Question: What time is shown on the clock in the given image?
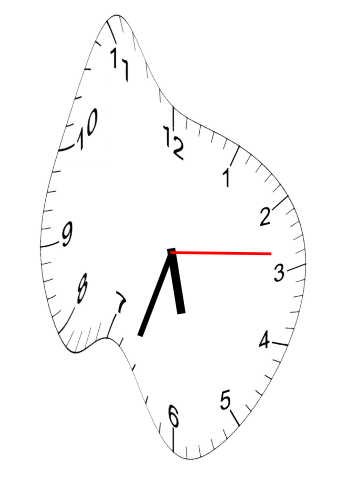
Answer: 05:33:14